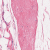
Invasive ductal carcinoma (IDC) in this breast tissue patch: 0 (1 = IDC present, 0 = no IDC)